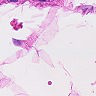
Metastatic tissue present: no